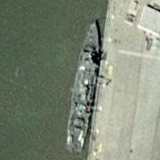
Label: destroyer